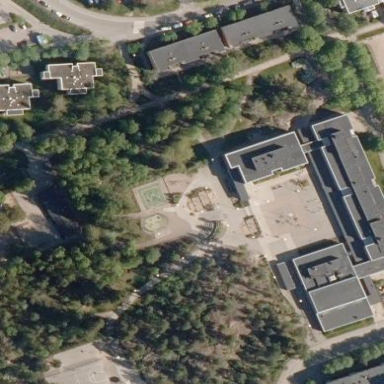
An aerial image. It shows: School.